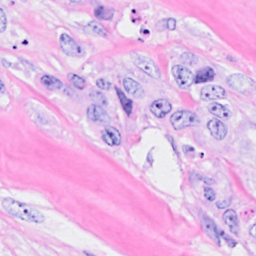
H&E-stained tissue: Breast